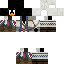
A male animal skin with dark skin, wearing brown helmet dressed in a red robe top and brown pants, featuring a closed mouth.